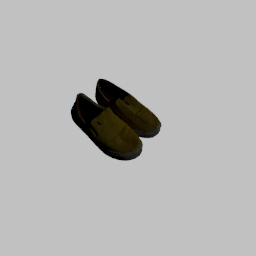
Label: people